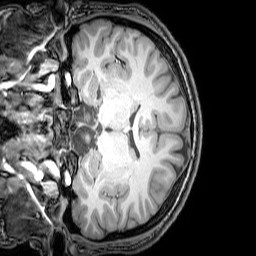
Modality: T1w
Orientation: coronal
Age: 20
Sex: male
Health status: healthy
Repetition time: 0.081 s
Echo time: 0.037 s